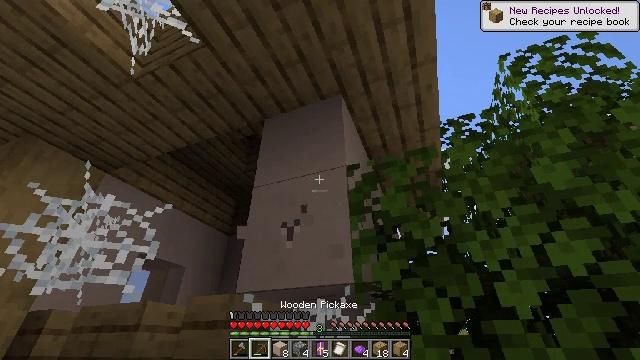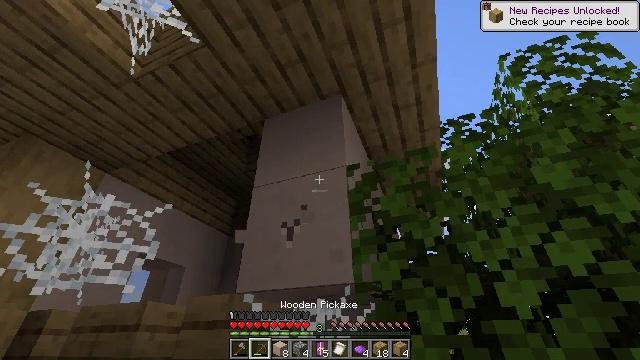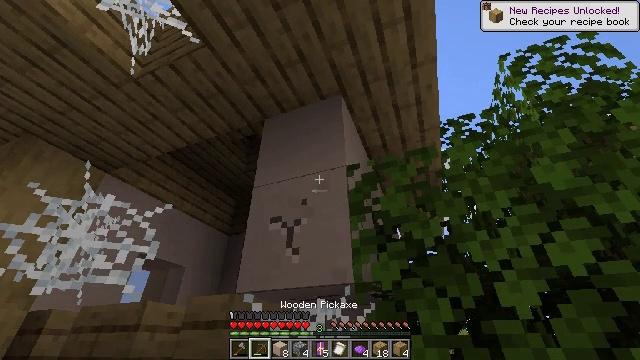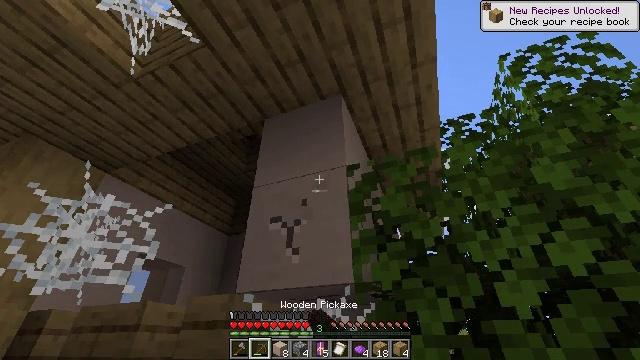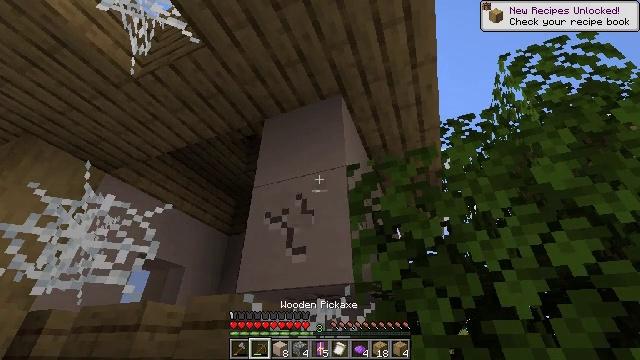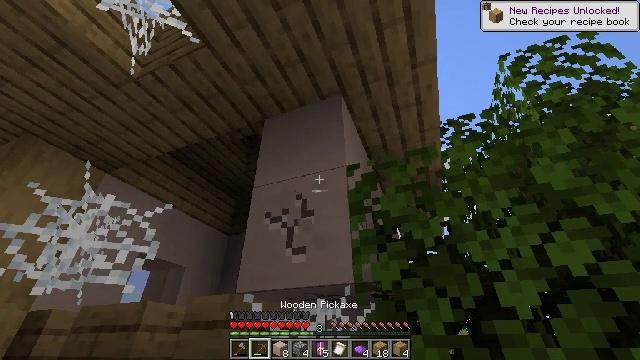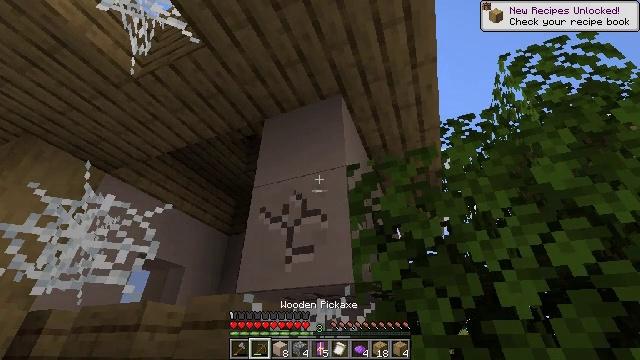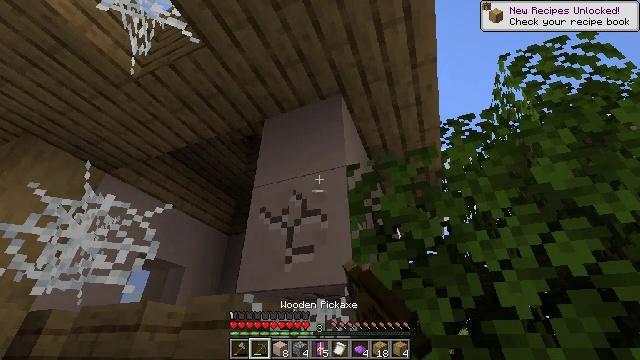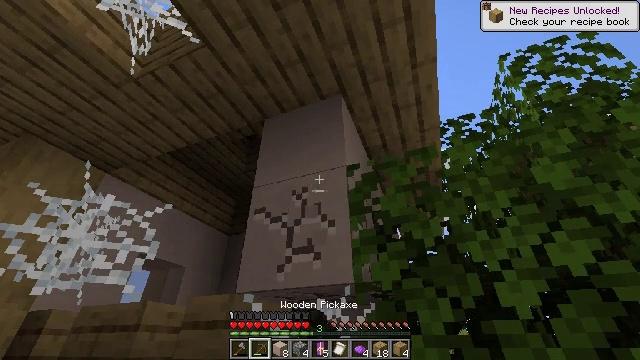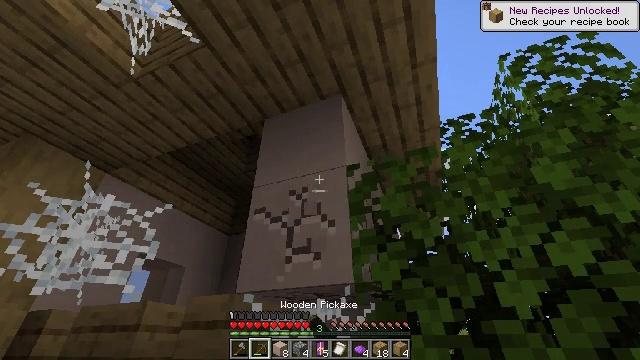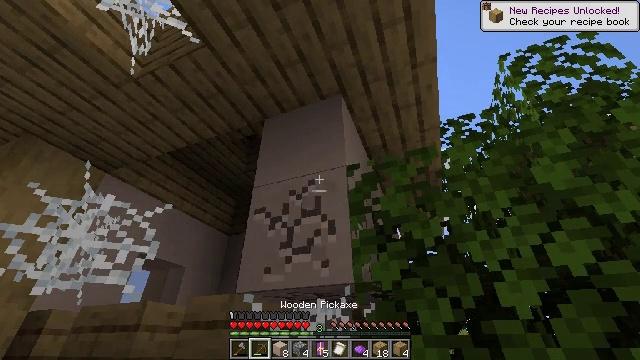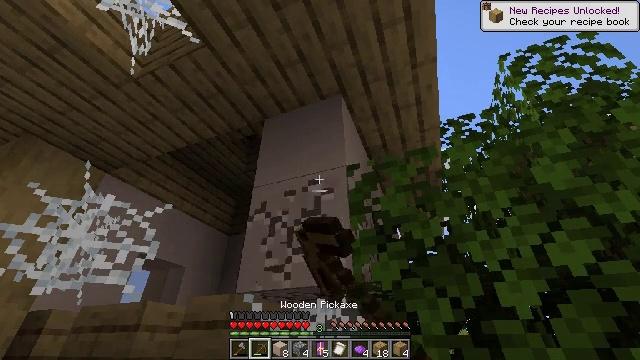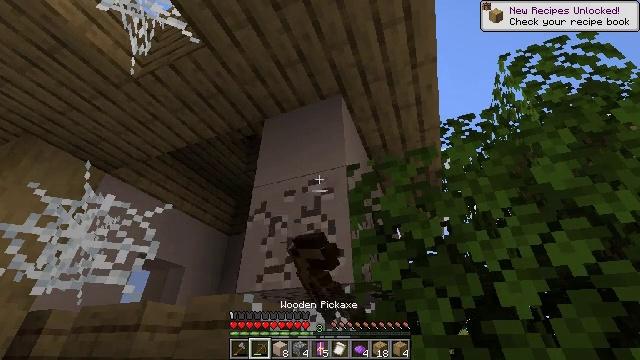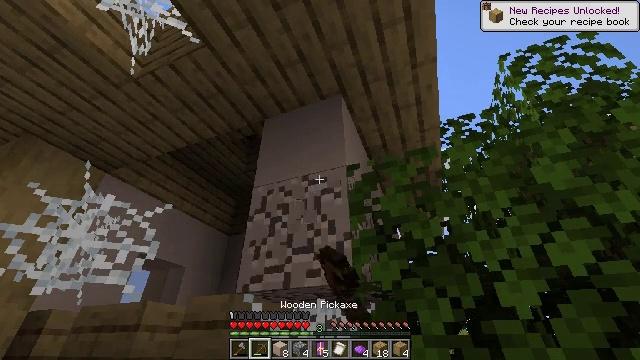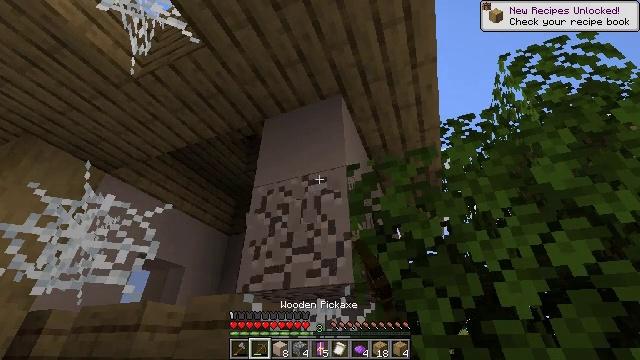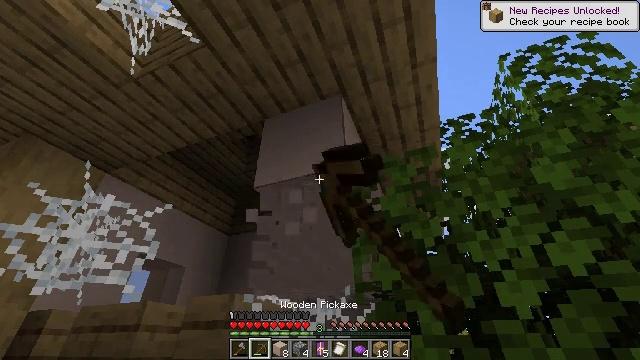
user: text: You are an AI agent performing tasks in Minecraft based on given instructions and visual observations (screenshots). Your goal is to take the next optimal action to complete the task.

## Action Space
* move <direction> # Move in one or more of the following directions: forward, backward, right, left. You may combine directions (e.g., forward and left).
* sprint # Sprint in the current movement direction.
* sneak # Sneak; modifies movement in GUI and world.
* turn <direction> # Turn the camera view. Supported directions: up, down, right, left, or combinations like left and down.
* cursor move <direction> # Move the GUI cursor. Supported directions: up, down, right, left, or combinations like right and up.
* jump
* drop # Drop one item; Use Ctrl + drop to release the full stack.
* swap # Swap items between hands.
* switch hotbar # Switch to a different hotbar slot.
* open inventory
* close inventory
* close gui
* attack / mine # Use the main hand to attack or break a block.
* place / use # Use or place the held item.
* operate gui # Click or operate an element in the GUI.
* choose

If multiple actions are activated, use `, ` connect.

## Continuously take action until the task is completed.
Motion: motion action
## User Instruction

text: Attack the white terracotta to collect it.
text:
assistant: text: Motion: attack / mine
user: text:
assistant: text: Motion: attack / mine
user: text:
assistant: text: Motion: attack / mine
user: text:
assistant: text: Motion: attack / mine
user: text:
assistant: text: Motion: attack / mine
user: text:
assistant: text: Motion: attack / mine
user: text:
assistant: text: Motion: attack / mine
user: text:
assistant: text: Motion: attack / mine
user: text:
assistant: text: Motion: attack / mine
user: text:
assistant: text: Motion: attack / mine
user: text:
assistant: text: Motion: attack / mine
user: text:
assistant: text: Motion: attack / mine
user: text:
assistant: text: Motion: attack / mine
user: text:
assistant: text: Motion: attack / mine
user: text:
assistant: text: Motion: attack / mine
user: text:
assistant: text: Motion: attack / mine
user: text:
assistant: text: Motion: attack / mine
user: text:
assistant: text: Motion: turn right and up, attack / mine
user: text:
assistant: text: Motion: turn right and up, attack / mine
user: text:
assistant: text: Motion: attack / mine
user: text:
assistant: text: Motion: attack / mine
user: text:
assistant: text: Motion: attack / mine
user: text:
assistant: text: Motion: attack / mine
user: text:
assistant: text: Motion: attack / mine
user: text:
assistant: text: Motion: attack / mine
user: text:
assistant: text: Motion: attack / mine
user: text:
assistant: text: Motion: attack / mine
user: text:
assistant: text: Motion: attack / mine
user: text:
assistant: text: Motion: attack / mine
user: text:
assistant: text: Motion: attack / mine